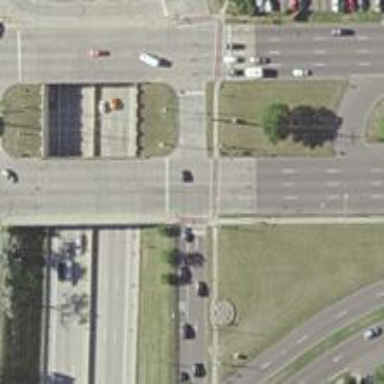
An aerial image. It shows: Trunk highway with bridge.